Question: I'm experimenting with Backbone.js by creating a table view, and a seperate row view and trying to add the row to the table:

I have:
- - - -
So far, the project is working fine - except for a button that is supposed to trigger the function that adds the row.
Here is my code so far:
'''
$(function($) {
window.Contact = Backbone.Model.extend({
defaults: {
first_name: "John",
last_name: "Smith",
address: "123 Main St"
}
});
window.Contacts = Backbone.Collection.extend({
model: Contact
});
window.ContactRow = Backbone.View.extend({
//el: $("#contacts-table table tbody"),
row_template: _.template($("#contact-row").html()),
initialize: function() {
_.bindAll(this, "render")
},
render: function() {
$("tbody").html("<tr><td>Look at me, I'm a row!</td></tr>");
return this;
}
});
window.ContactsView = Backbone.View.extend({
el: $("#contacts-container"),
events: {
"click button#add_contact": "addContact"
},
template: _.template($("#contacts-table").html()),
initialize: function() {
_.bindAll(this, "render", "addContact", "appendContact");
this.collection = new Contacts();
this.collection.bind("add", this.appendContact);
var contactRow = new ContactRow();
this.render();
this.appendContact(); // Just a test to see if the function is working
},
render: function() {
$("#button-container").append("<button id='add_contact'>Add Contact</button>");
$(this.el).html(this.template);
_(this.collection.models).each(function(contact) {
appendContact(contact);
}, this)
},
addContact: function() {
console.log("yup, it works!"); // well, not yet
var contact = new Contact();
this.collection.add(contact);
},
appendContact: function(contact) {
var contactRow = new ContactRow({
model: contact
});
$("body").append(contactRow.render().el);
}
});
var contactsView = new ContactsView();
}, jQuery);
'''
As you can see, I have an function that is tied to the click event of the "Add Contact" button that is being appended to a div element on the main page during the render process.
I'm attempting to write log messages to the console, but the button doesn't seem to be firing off the method and I can't figure out why.
It's the end of the day and my brain is fried so I'd appreciate any pointers on this. Thanks.
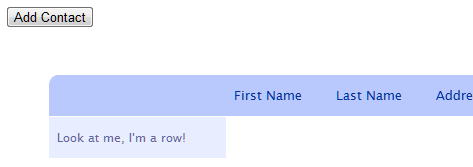
Answer: Here's a working example. I updated the code with best practices for using Backbone.
Notice I didn't add the button through a Backbone view. The button is part of the html body, and I just subscribe to its click event and then add a contact to the contacts collection.
'''
<html>
<head>
<script type='text/javascript' src='https://ajax.googleapis.com/ajax/libs/jquery/1.7.1/jquery.min.js'></script>
<script type='text/javascript' src='http://ajax.cdnjs.com/ajax/libs/underscore.js/1.1.4/underscore-min.js'></script>
<script type='text/javascript' src='http://cdnjs.cloudflare.com/ajax/libs/backbone.js/0.5.3/backbone-min.js'></script>
<script type='text/javascript'>
$(function() {
//initialize the contacts collection and add some contacts
contacts = new Contacts();
contacts.add(new Contact());
contacts.add(new Contact());
//only need to render the ContactsView once
var view = new ContactsView({ collection: contacts });
$("body").append(view.render().el);
//adding a contact to the contacts list when the
//button is clicked
$("#add-contact").click(function() {
contacts.add(new Contact());
});
});
Contact = Backbone.Model.extend({
defaults: {
first_name: "John",
last_name: "Smith",
address: "123 Main St"
}
});
Contacts = Backbone.Collection.extend({
model: Contact
});
ContactRow = Backbone.View.extend({
initialize: function() {
_.bindAll(this, "render");
this.template = _.template($("#contact-row").html());
},
//every backbone view has a tagName. the default tagName is 'div'
//we're changing it to a table row
tagName: 'tr',
render: function() {
$(this.el).html(this.template(this.model.toJSON()));
return this;
}
});
ContactsView = Backbone.View.extend({
initialize: function() {
_.bindAll(this, "render");
this.headerTemplate = $("#contacts-table-header").html();
this.collection.bind("add", this.renderContact, this);
},
//the ContactsView element will be a table
tagName: 'table',
render: function() {
$(this.el).html(this.headerTemplate);
this.collection.each(function(contact) {
this.renderContact(contact);
}, this);
return this;
},
renderContact: function(contact) {
var contactView = new ContactRow({ model: contact });
$(this.el).append(contactView.render().el);
}
});
</script>
<script type='text/template' id='contact-row'>
<td><%= first_name %></td>
<td><%= last_name %></td>
<td><%= address %></td>
</script>
<script type='text/template' id='contacts-table-header'>
<thead>
<th>First Name</th>
<th>Last Name</th>
<th>Address</th>
</thead>
</script>
</head>
<body>
<button id="add-contact">Add Contact</button>
</body>
</html>
'''